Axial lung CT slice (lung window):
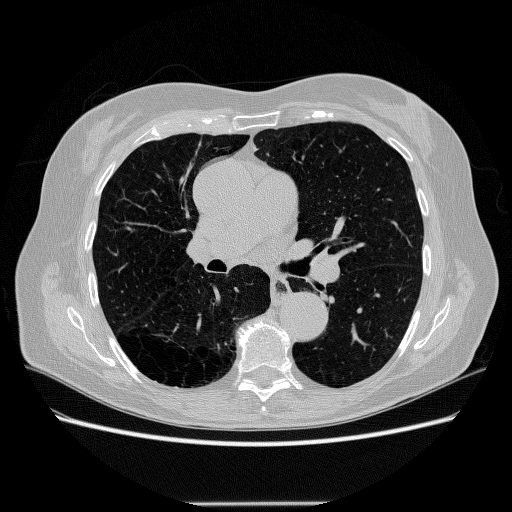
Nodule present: no